Question: I'm using the flexnav jquery plugin. I got it working, but the list is not lining up. See attached image. I do not know why it is doing this since I have not altered the code in any way BUT on the demo site it lines up just right.
Here is a link to the css source code on github: <URL>
I've tried changing the position property. I can't seem to find a solution to my issue. I'm basically lost at this point. If anyone can help me to fix this I would appreciate it.
The flexnav plugin is located at <URL> and there is a demo on the page.

'''
/*
FlexNav.js 1.3.3
Created by Jason Weaver http://jasonweaver.name
Released under http://unlicense.org/
//
*/
(function() {
var $;
$ = jQuery;
$.fn.flexNav = function(options) {
var $nav, $top_nav_items, breakpoint, count, nav_percent, nav_width, resetMenu, resizer, settings, showMenu, toggle_selector, touch_selector;
settings = $.extend({
'animationSpeed': 250,
'transitionOpacity': true,
'buttonSelector': '.menu-button',
'hoverIntent': false,
'hoverIntentTimeout': 150,
'calcItemWidths': false,
'hover': true
}, options);
$nav = $(this);
$nav.addClass('with-js');
if (settings.transitionOpacity === true) {
$nav.addClass('opacity');
}
$nav.find("li").each(function() {
if ($(this).has("ul").length) {
return $(this).addClass("item-with-ul").find("ul").hide();
}
});
if (settings.calcItemWidths === true) {
$top_nav_items = $nav.find('>li');
count = $top_nav_items.length;
nav_width = 100 / count;
nav_percent = nav_width + "%";
}
if ($nav.data('breakpoint')) {
breakpoint = $nav.data('breakpoint');
}
showMenu = function() {
if ($nav.hasClass('lg-screen') === true && settings.hover === true) {
if (settings.transitionOpacity === true) {
return $(this).find('>ul').addClass('flexnav-show').stop(true, true).animate({
height: ["toggle", "swing"],
opacity: "toggle"
}, settings.animationSpeed);
} else {
return $(this).find('>ul').addClass('flexnav-show').stop(true, true).animate({
height: ["toggle", "swing"]
}, settings.animationSpeed);
}
}
};
resetMenu = function() {
if ($nav.hasClass('lg-screen') === true && $(this).find('>ul').hasClass('flexnav-show') === true && settings.hover === true) {
if (settings.transitionOpacity === true) {
return $(this).find('>ul').removeClass('flexnav-show').stop(true, true).animate({
height: ["toggle", "swing"],
opacity: "toggle"
}, settings.animationSpeed);
} else {
return $(this).find('>ul').removeClass('flexnav-show').stop(true, true).animate({
height: ["toggle", "swing"]
}, settings.animationSpeed);
}
}
};
resizer = function() {
var selector;
if ($(window).width() <= breakpoint) {
$nav.removeClass("lg-screen").addClass("sm-screen");
if (settings.calcItemWidths === true) {
$top_nav_items.css('width', '100%');
}
selector = settings['buttonSelector'] + ', ' + settings['buttonSelector'] + ' .touch-button';
$(selector).removeClass('active');
return $('.one-page li a').on('click', function() {
return $nav.removeClass('flexnav-show');
});
} else if ($(window).width() > breakpoint) {
$nav.removeClass("sm-screen").addClass("lg-screen");
if (settings.calcItemWidths === true) {
$top_nav_items.css('width', nav_percent);
}
$nav.removeClass('flexnav-show').find('.item-with-ul').on();
$('.item-with-ul').find('ul').removeClass('flexnav-show');
resetMenu();
if (settings.hoverIntent === true) {
return $('.item-with-ul').hoverIntent({
over: showMenu,
out: resetMenu,
timeout: settings.hoverIntentTimeout
});
} else if (settings.hoverIntent === false) {
return $('.item-with-ul').on('mouseenter', showMenu).on('mouseleave', resetMenu);
}
}
};
$(settings['buttonSelector']).data('navEl', $nav);
touch_selector = '.item-with-ul, ' + settings['buttonSelector'];
$(touch_selector).append('<span class="touch-button"><span class="navicon">&vellip;</span></span>');
toggle_selector = settings['buttonSelector'] + ', ' + settings['buttonSelector'] + ' .touch-button';
$(toggle_selector).on('click', function(e) {
var $btnParent, $thisNav, bs;
$(toggle_selector).toggleClass('active');
e.preventDefault();
e.stopPropagation();
bs = settings['buttonSelector'];
$btnParent = $(this).is(bs) ? $(this) : $(this).parent(bs);
$thisNav = $btnParent.data('navEl');
return $thisNav.toggleClass('flexnav-show');
});
$('.touch-button').on('click', function(e) {
var $sub, $touchButton;
$sub = $(this).parent('.item-with-ul').find('>ul');
$touchButton = $(this).parent('.item-with-ul').find('>span.touch-button');
if ($nav.hasClass('lg-screen') === true) {
$(this).parent('.item-with-ul').siblings().find('ul.flexnav-show').removeClass('flexnav-show').hide();
}
if ($sub.hasClass('flexnav-show') === true) {
$sub.removeClass('flexnav-show').slideUp(settings.animationSpeed);
return $touchButton.removeClass('active');
} else if ($sub.hasClass('flexnav-show') === false) {
$sub.addClass('flexnav-show').slideDown(settings.animationSpeed);
return $touchButton.addClass('active');
}
});
$nav.find('.item-with-ul *').focus(function() {
$(this).parent('.item-with-ul').parent().find(".open").not(this).removeClass("open").hide();
return $(this).parent('.item-with-ul').find('>ul').addClass("open").show();
});
resizer();
return $(window).on('resize', resizer);
};
}).call(this);
'''
'''
/* Flexnav Base Styles */
* {
list-style: none;
list-style-type: none;
text-decoration: none;
}
.flexnav {
-webkit-transition: none;
-moz-transition: none;
-ms-transition: none;
transition: none;
-webkit-transform-style: preserve-3d;
overflow: hidden;
margin: 0 auto;
width: 100%;
max-height: 0;
}
.flexnav.opacity {
opacity: 0;
}
.flexnav.flexnav-show {
max-height: 2000px;
opacity: 1;
-webkit-transition: all .5s ease-in-out;
-moz-transition: all .5s ease-in-out;
-ms-transition: all .5s ease-in-out;
transition: all .5s ease-in-out;
}
.flexnav.one-page {
position: fixed;
top: 50px;
right: 5%;
max-width: 200px;
list-style: none;
}
.flexnav li {
font-size: 100%;
position: relative;
overflow: hidden;
}
.flexnav li a {
position: relative;
display: block;
padding: .96em;
z-index: 2;
overflow: hidden;
color: #000000;
background: #ff69b4;
border-bottom: 1px solid rgba(0, 0, 0, 0.15);
}
.flexnav li ul {
width: 100%;
}
.flexnav li ul li {
font-size: 100%;
position: relative;
overflow: hidden;
}
.flexnav li ul.flexnav-show li {
overflow: visible;
}
.flexnav li ul li a {
display: block;
background: #b2b2af;
}
.flexnav ul li ul li a {
background: #bfbfbc;
}
.flexnav ul li ul li ul li a {
background: #cbcbc9;
}
.flexnav .touch-button {
position: absolute;
z-index: 999;
top: 0;
right: 0;
width: 50px;
height: 50px;
display: inline-block;
background: #acaca1;
background: rgba(0, 0, 0, 0.075);
text-align: center;
}
.flexnav .touch-button:hover {
cursor: pointer;
}
.flexnav .touch-button .navicon {
position: relative;
top: 1.4em;
font-size: 12px;
color: #666;
}
.menu-button {
position: relative;
display: block;
padding: 1em;
background: #ff69b4;
font-family: Lobster;
color: #0000;
cursor: pointer;
border-bottom: 1px solid rgba(0, 0, 0, 0.2);
background: -webkit-linear-gradient(#ff69b4, #FFC0CB);
background: -o-linear-gradient(#ff69b4, #FFC0CB);
background: -moz-linear-gradient(#ff69b4, #FFC0CB);
background: linear-gradient(#ff69b4, #FFC0CB);
}
.menu-button.one-page {
position: fixed;
top: 0;
right: 5%;
padding-right: 45px;
}
.menu-button .touch-button {
background: transparent;
position: absolute;
z-index: 999;
top: 0;
right: 0;
width: 50px;
height: 50px;
display: inline-block;
text-align: center;
}
.menu-button .touch-button .navicon {
font-size: 16px;
position: relative;
top: 1em;
color: #666;
}
@media all and (min-width: 1800px) {
body.one-page {
padding-top: 70px;
}
.flexnav {
overflow: visible;
}
.flexnav.opacity {
opacity: 1;
}
.flexnav.one-page {
top: 0;
right: auto;
max-width: 1080px;
}
.flexnav li {
position: relative;
list-style: none;
float: left;
display: block;
background-color: #a6a6a2;
overflow: visible;
width: 20%;
}
.flexnav li a {
border-left: 1px solid #acaca1;
border-bottom: none;
}
.flexnav li > ul {
position: absolute;
top: auto;
left: 0;
}
.flexnav li > ul li {
width: 100%;
}
.flexnav li ul li > ul {
margin-left: 100%;
top: 0;
}
.flexnav li ul li a {
border-bottom: none;
}
.flexnav li ul.open {
display: block;
opacity: 1;
visibility: visible;
z-index: 1;
}
.flexnav li ul.open li {
overflow: visible;
max-height: 100px;
}
.flexnav li ul.open ul.open {
margin-left: 100%;
top: 0;
}
.menu-button {
display: none;
}
}
.oldie body.one-page {
padding-top: 70px;
}
.oldie .flexnav {
overflow: visible;
}
.oldie .flexnav.one-page {
top: 0;
right: auto;
max-width: 1080px;
}
.oldie .flexnav li {
position: relative;
list-style: none;
float: left;
display: block;
background-color: #a6a6a2;
width: 20%;
min-height: 50px;
overflow: visible;
}
.oldie .flexnav li:hover > ul {
display: block;
width: 100%;
overflow: visible;
}
.oldie .flexnav li:hover > ul li {
width: 100%;
float: none;
}
.oldie .flexnav li a {
border-left: 1px solid #acaca1;
border-bottom: none;
overflow: visible;
}
.oldie .flexnav li > ul {
background: #acaca1;
position: absolute;
top: auto;
left: 0;
display: none;
z-index: 1;
overflow: visible;
}
.oldie .flexnav li ul li ul {
top: 0;
}
.oldie .flexnav li ul li a {
border-bottom: none;
}
.oldie .flexnav li ul.open {
display: block;
width: 100%;
overflow: visible;
}
.oldie .flexnav li ul.open li {
width: 100%;
}
.oldie .flexnav li ul.open ul.open {
margin-left: 100%;
top: 0;
display: block;
width: 100%;
overflow: visible;
}
.oldie .flexnav ul li:hover ul {
margin-left: 100%;
top: 0;
}
.oldie .menu-button {
display: none;
}
.oldie.ie7 .flexnav li {
width: 19.9%;
}
'''
'''
<script src="https://ajax.googleapis.com/ajax/libs/jquery/1.11.1/jquery.min.js"></script>
<div id="menu">
<div class="menu-button">Menu</div>
<ul class="flexnav" data-breakpoint="800">
<li>
<a href="index.php">Home</a>
</li>
<li>
<a href="dispatch.php">Request Pilot Cars</a>
</li>
<li>
<a href="invoice.php">Submit Invoice</a>
</li>
<li>
<a href="gallery.php">Photos</a>
</li>
<li>
<a href="contact.php">Contact Us</a>
</li>
</ul>
</div>
'''
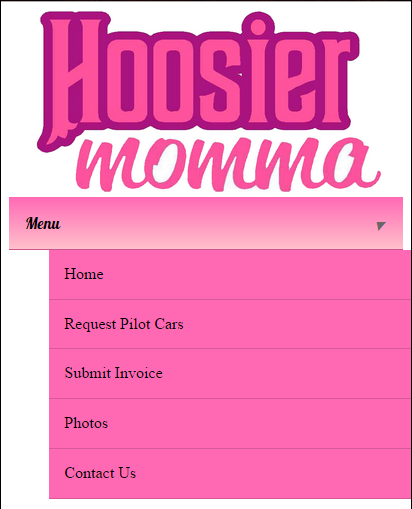
Answer: add 'ul' class .flexnav - 'padding: 0;'